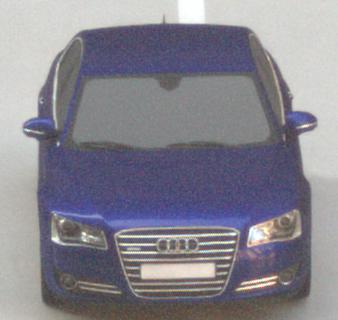
Make: Audi
Model: A8 D4
Model produced from: 2009
Model produced until: 2017
Doors: 4
Color: blue
Road condition: wet road
Daytime: morning or afternoon
Contrast: medium contrast